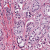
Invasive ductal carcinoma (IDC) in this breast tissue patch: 1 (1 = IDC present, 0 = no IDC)